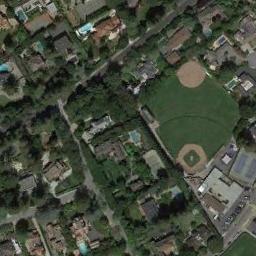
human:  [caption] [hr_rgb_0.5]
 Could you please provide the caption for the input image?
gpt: There are neat rows of houses near the baseball field .

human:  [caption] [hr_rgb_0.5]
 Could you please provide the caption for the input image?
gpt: Two baseball diamonds on the lawn with some trees and the medium residential area around them .

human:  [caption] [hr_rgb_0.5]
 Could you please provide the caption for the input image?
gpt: There are two baseball diamonds in the grass surrounded by the parking lot, Houses and forests .

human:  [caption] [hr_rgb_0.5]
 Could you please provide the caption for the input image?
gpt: There are two baseball diamonds in the middle of grass surrounded by many buildings and trees .

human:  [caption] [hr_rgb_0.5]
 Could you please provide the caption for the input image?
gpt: Many houses are next to two baseball diamonds .